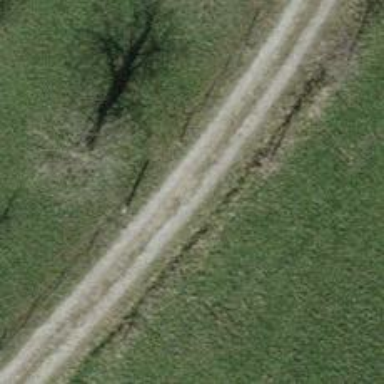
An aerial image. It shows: Track with grade 3 pebblestone surface.